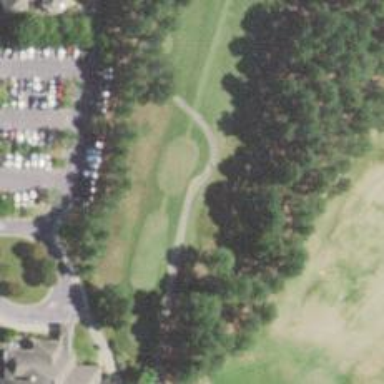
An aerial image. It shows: Path for both road and golf.